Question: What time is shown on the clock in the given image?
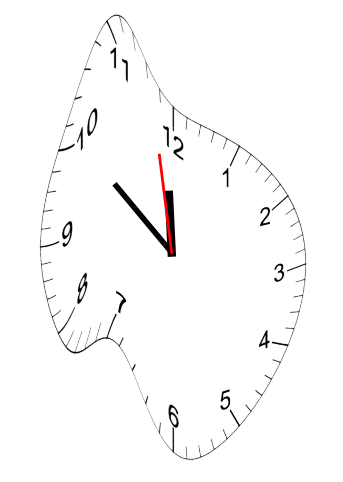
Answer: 11:50:58